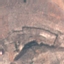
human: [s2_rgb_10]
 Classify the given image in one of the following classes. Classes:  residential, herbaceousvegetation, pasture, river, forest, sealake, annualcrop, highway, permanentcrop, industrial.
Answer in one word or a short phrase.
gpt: PermanentCrop